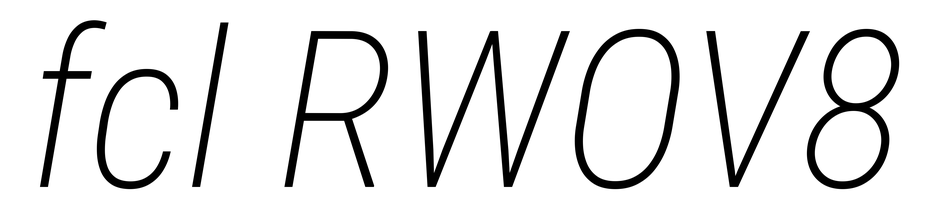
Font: Roboto-Italic_Condensed_ExtraLight_Italic